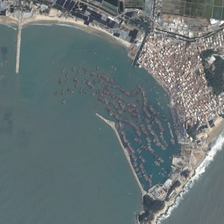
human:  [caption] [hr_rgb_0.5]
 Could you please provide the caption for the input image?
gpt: many types of boats are close to the port .

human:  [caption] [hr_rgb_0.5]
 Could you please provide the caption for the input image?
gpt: many types of boats are close to the port .

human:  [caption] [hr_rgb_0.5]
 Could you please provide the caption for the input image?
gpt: a lawn is between the road and the port .

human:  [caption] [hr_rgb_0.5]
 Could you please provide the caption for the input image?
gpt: a lawn is between the road and the port .

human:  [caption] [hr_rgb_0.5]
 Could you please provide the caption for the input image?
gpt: many boats are in a port near many crowded buildings and pieces of farmlands .